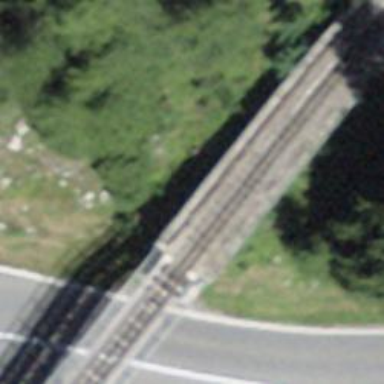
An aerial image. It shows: Preserved narrow-gauge viaduct railway bridge.